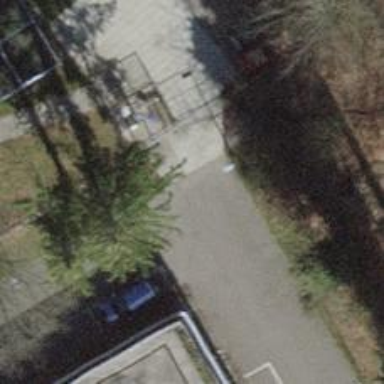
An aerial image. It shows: Chain link fence is in the scene.